Question: Goal:
Fill data in the table Fact_buy.
Problem:
> How should I make a data transaction based on the sql code below to
the table Fact_buy in SSIS?
The sourcecode below is indirectly that you cannot make a transaction direcly in the table Fact_buy for instance you have the data of store_id that is located in the table Dim_store.
You need to retrieve data of id_dimstore and id_diproduct in order to make transaction to the table Fact_buy
What I believe is that you need to make more complementory by using additional component, sql etc in order to complete the transaction to the Fact_buy.

'''
SELECT store_id, product_id, buy Id, date
FROM Store, Buy, Product
'''
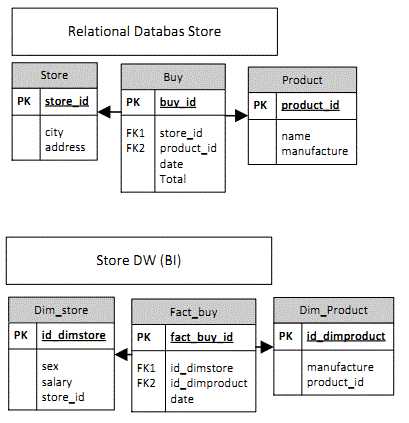
Answer: The component you are looking for is a Look Up found inside a Data Flow Task. This will allow you to look into the Dim_store, match your data to a record in the dim, and return the id_dimstore.
Your data flow task could possibly look like this:
1. ADO .Net/OLE DB Source
2. Look Up for Store (gets store_id)
3. Look Up for Products (gets product_id)
4. Derived Column (add date to each row -- could also be done in source)
5. ADO .Net/OLE DB Destination
There are alternatives to what I have suggested, however, this is a really simple solution.